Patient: sex M, age 26
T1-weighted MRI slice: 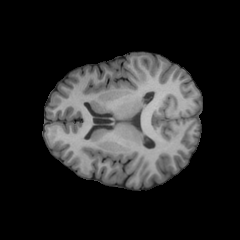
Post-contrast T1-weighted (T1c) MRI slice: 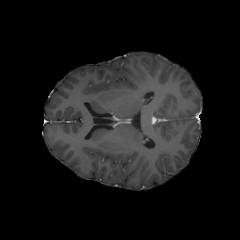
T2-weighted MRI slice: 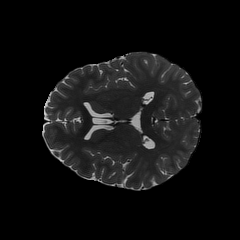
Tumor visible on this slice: no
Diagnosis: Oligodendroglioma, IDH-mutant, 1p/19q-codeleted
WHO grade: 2